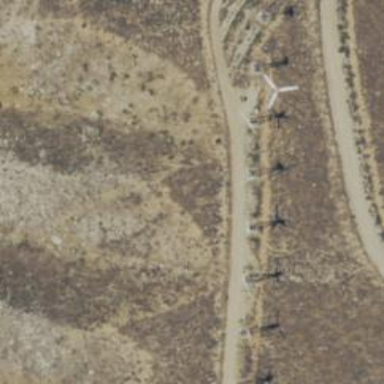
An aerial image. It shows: Wind turbine with horizontal axis used as generator. It is manufactured by Vestas.